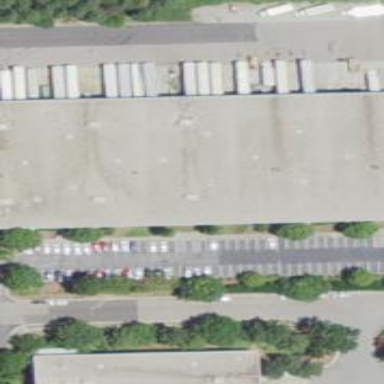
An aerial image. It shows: Commercial building.